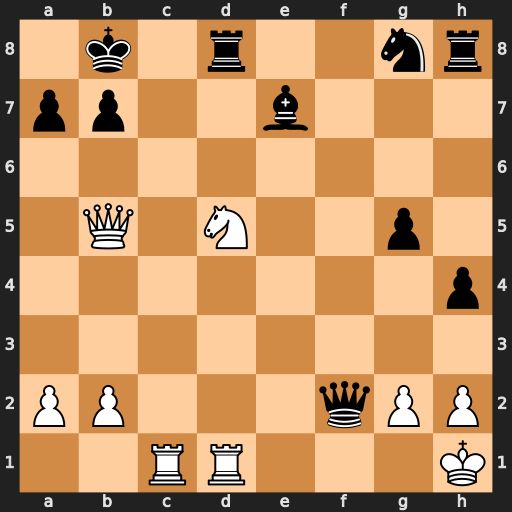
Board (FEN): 1k1r2nr/pp2b3/8/1Q1N2p1/7p/8/PP3qPP/2RR3K
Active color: w
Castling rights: -
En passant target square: -
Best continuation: Rc7 Qb6 Rc8+